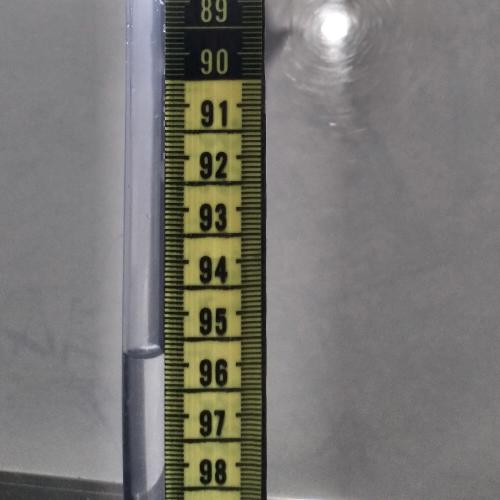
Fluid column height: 95.8 cm